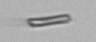
Label: fiber